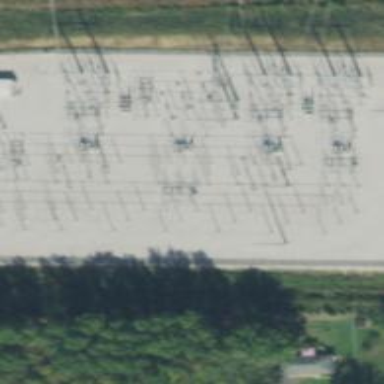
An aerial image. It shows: Switch for power supply.